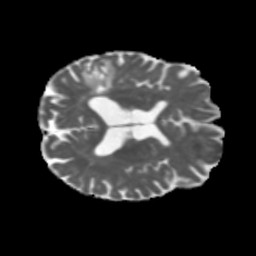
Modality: MD
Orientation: axial
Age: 64
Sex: male
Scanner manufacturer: siemens
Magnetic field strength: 3 T
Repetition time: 5.47 s
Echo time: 0.0854 s